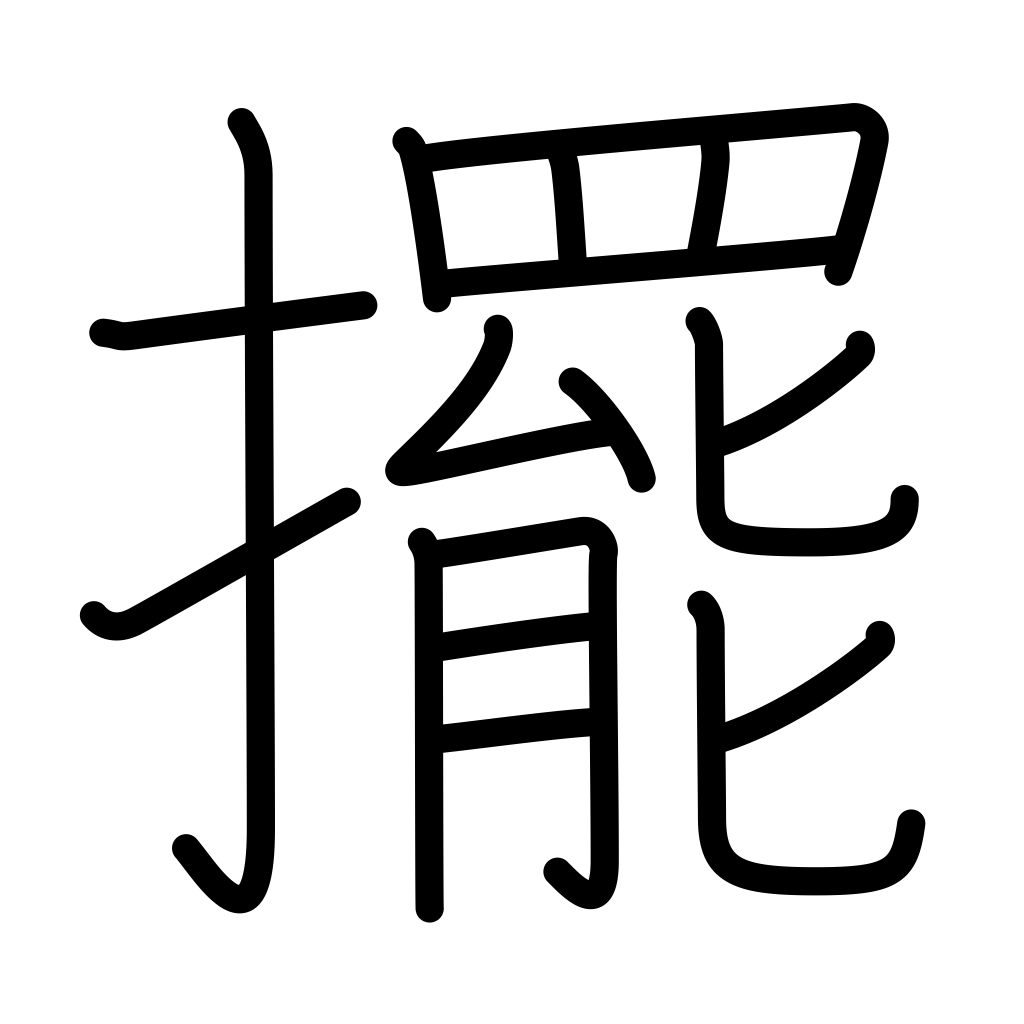
Meaning: push open